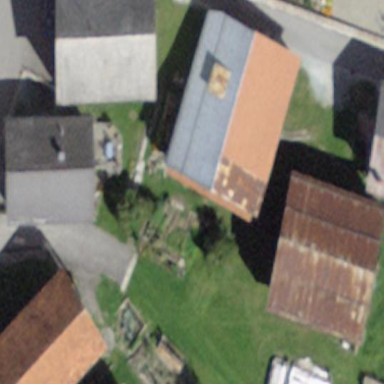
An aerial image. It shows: Simple and straightforward house.